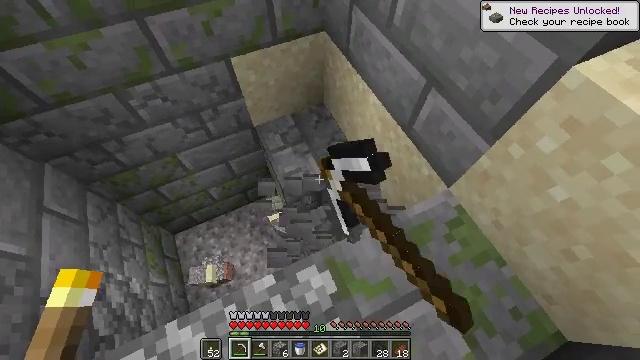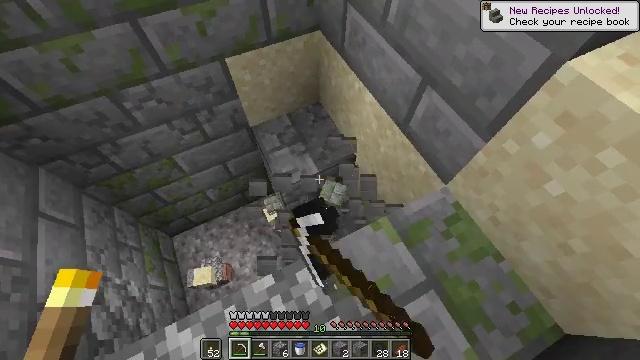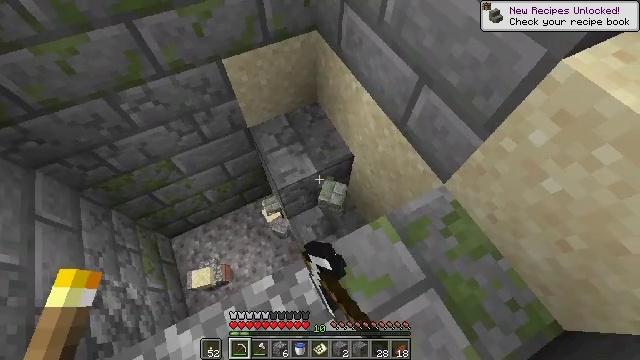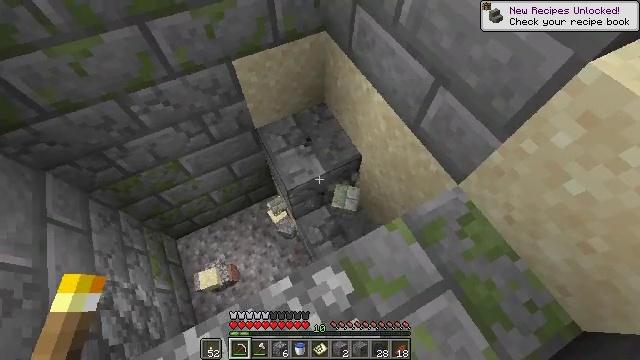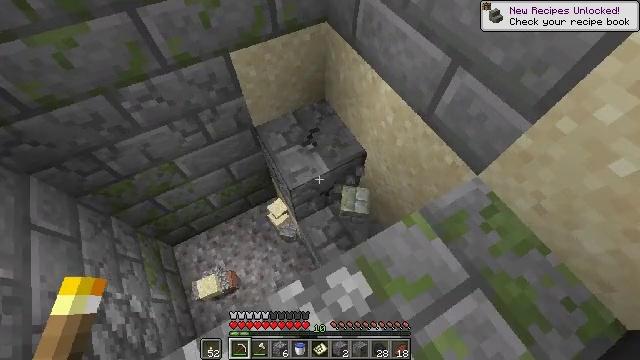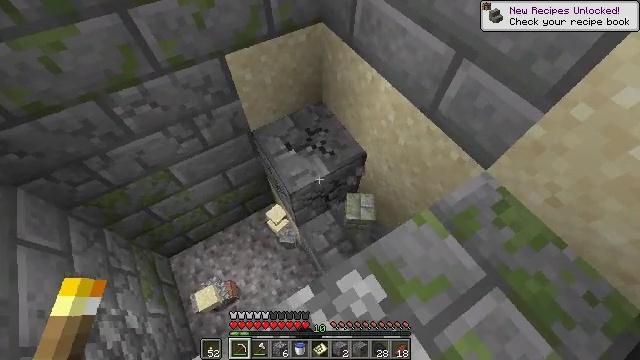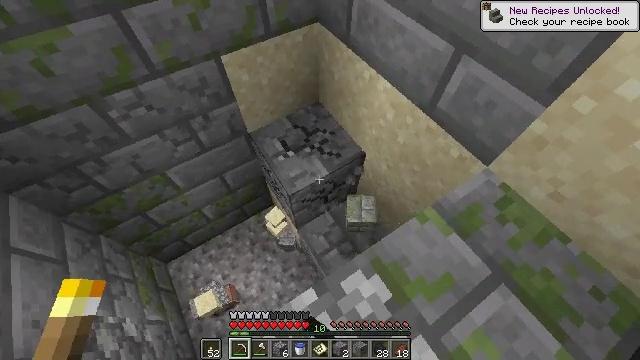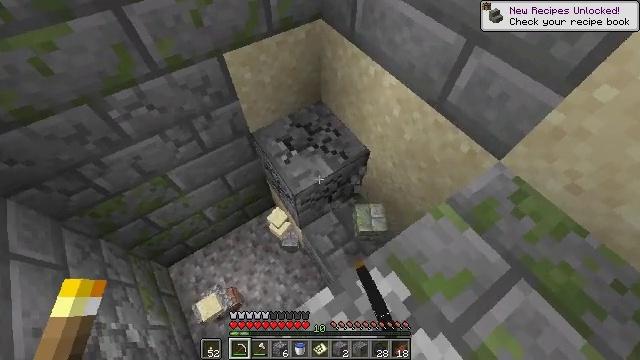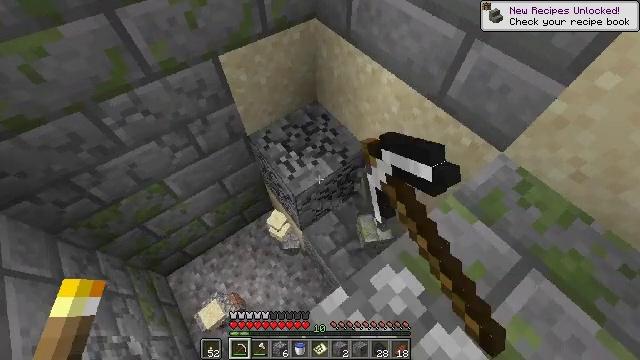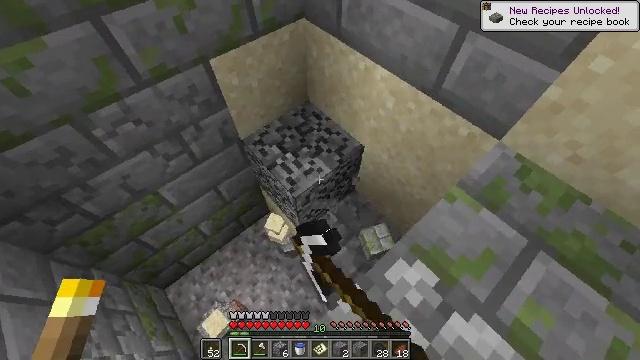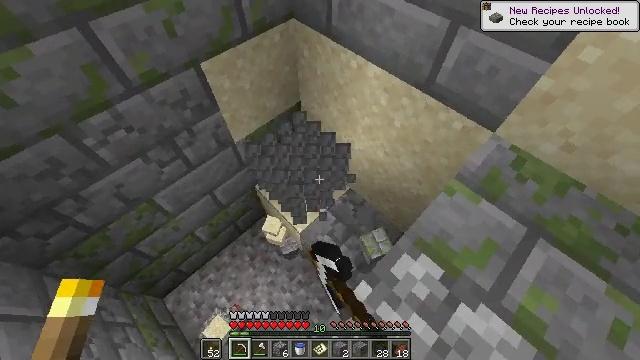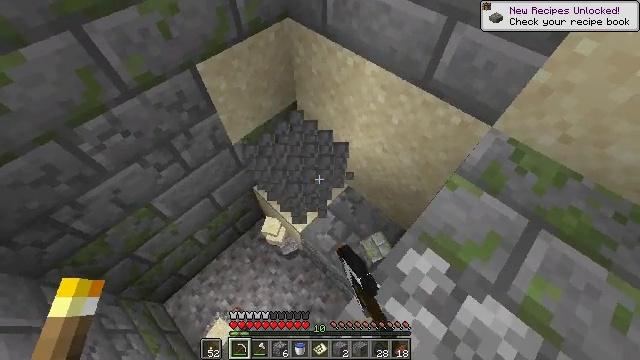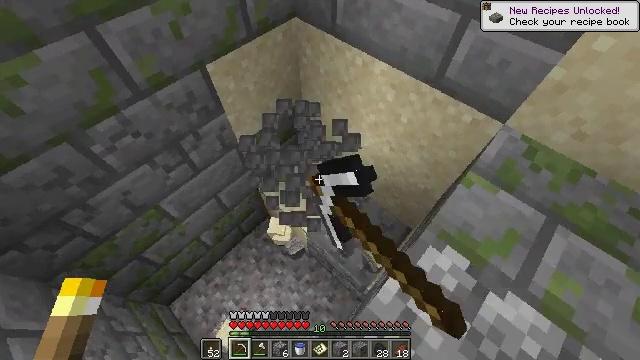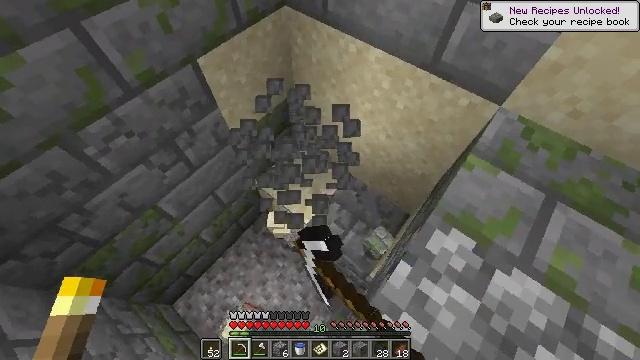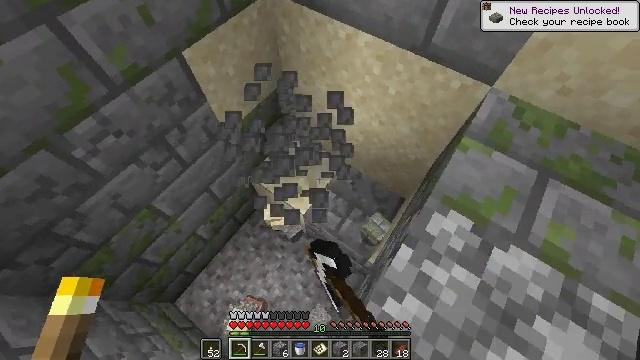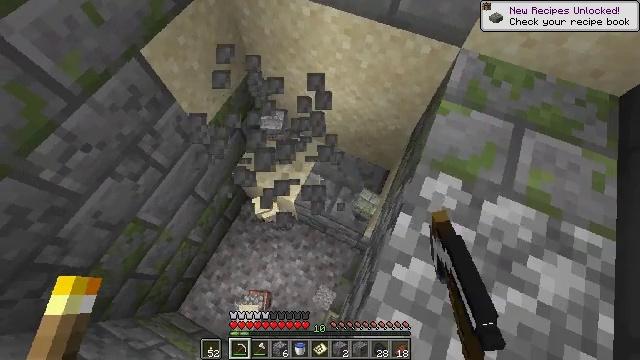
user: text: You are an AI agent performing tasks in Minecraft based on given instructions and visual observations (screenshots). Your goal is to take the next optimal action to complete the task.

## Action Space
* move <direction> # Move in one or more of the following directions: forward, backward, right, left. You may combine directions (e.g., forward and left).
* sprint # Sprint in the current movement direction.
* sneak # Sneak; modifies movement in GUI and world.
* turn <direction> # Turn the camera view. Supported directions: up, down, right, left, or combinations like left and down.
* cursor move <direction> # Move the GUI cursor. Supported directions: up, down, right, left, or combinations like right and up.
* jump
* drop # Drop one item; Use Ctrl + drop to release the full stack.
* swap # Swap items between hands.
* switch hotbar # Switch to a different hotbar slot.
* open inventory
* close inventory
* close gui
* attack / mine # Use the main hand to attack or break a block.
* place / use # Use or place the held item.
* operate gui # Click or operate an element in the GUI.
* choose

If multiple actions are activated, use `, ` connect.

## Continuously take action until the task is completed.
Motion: motion action
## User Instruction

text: Collect cracked stone bricks from ruins.
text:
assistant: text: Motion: turn right, attack / mine
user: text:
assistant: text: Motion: attack / mine
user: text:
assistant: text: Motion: move left, sneak, attack / mine
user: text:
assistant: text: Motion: move left, sneak, turn right and up, attack / mine
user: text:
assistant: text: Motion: move left, sneak, turn right and up, attack / mine
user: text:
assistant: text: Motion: move left, sneak, turn right, attack / mine
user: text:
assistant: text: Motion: move left, sneak, turn right, attack / mine
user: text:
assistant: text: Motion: move left, sneak, turn right, attack / mine
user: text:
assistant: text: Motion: move left, sneak, turn right, attack / mine
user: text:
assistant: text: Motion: move left, sneak, turn right, attack / mine
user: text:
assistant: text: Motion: move left, sneak, turn right, attack / mine
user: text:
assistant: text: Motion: move left, sneak, attack / mine
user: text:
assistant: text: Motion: move left, sneak, turn right and down, attack / mine
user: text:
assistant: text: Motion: move left, sneak, turn right and down, attack / mine
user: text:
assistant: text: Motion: sneak, turn right and down, attack / mine
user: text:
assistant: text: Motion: sneak, turn right, attack / mine
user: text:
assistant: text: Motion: sneak, attack / mine
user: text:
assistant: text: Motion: sneak, attack / mine
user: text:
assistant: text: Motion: sneak, attack / mine
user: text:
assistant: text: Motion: sneak, attack / mine
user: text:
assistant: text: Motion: sneak, attack / mine
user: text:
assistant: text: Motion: sneak, attack / mine
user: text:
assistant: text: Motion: sneak, attack / mine
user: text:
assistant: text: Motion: sneak, attack / mine
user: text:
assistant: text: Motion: sneak, attack / mine
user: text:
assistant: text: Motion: sneak, attack / mine
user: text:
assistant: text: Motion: sneak, attack / mine
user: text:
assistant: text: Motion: sneak, attack / mine
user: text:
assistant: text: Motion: sneak, attack / mine